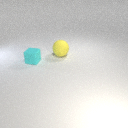
small cyan rubber cube in front of large yellow rubber sphere